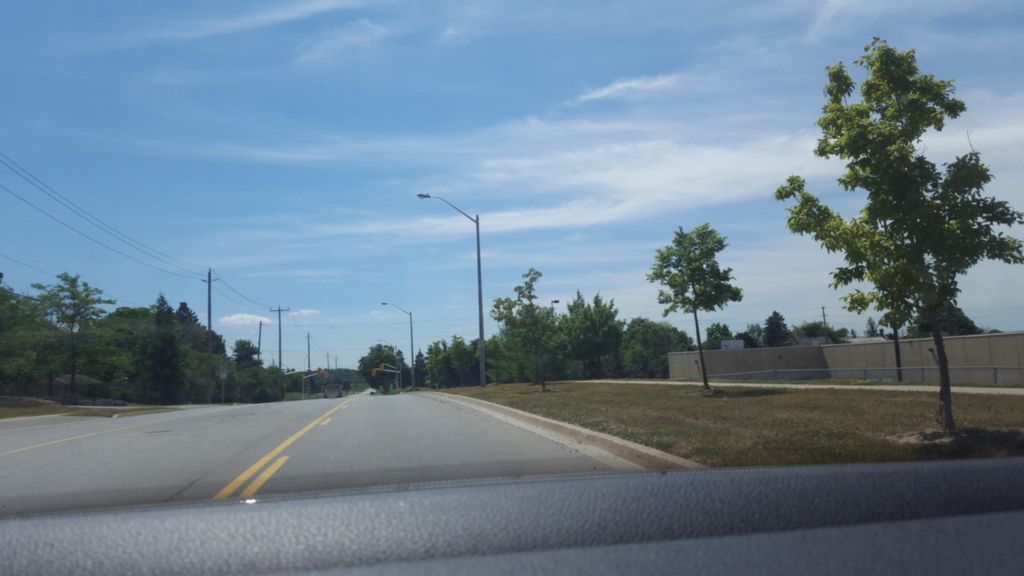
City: hamilton